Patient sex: M
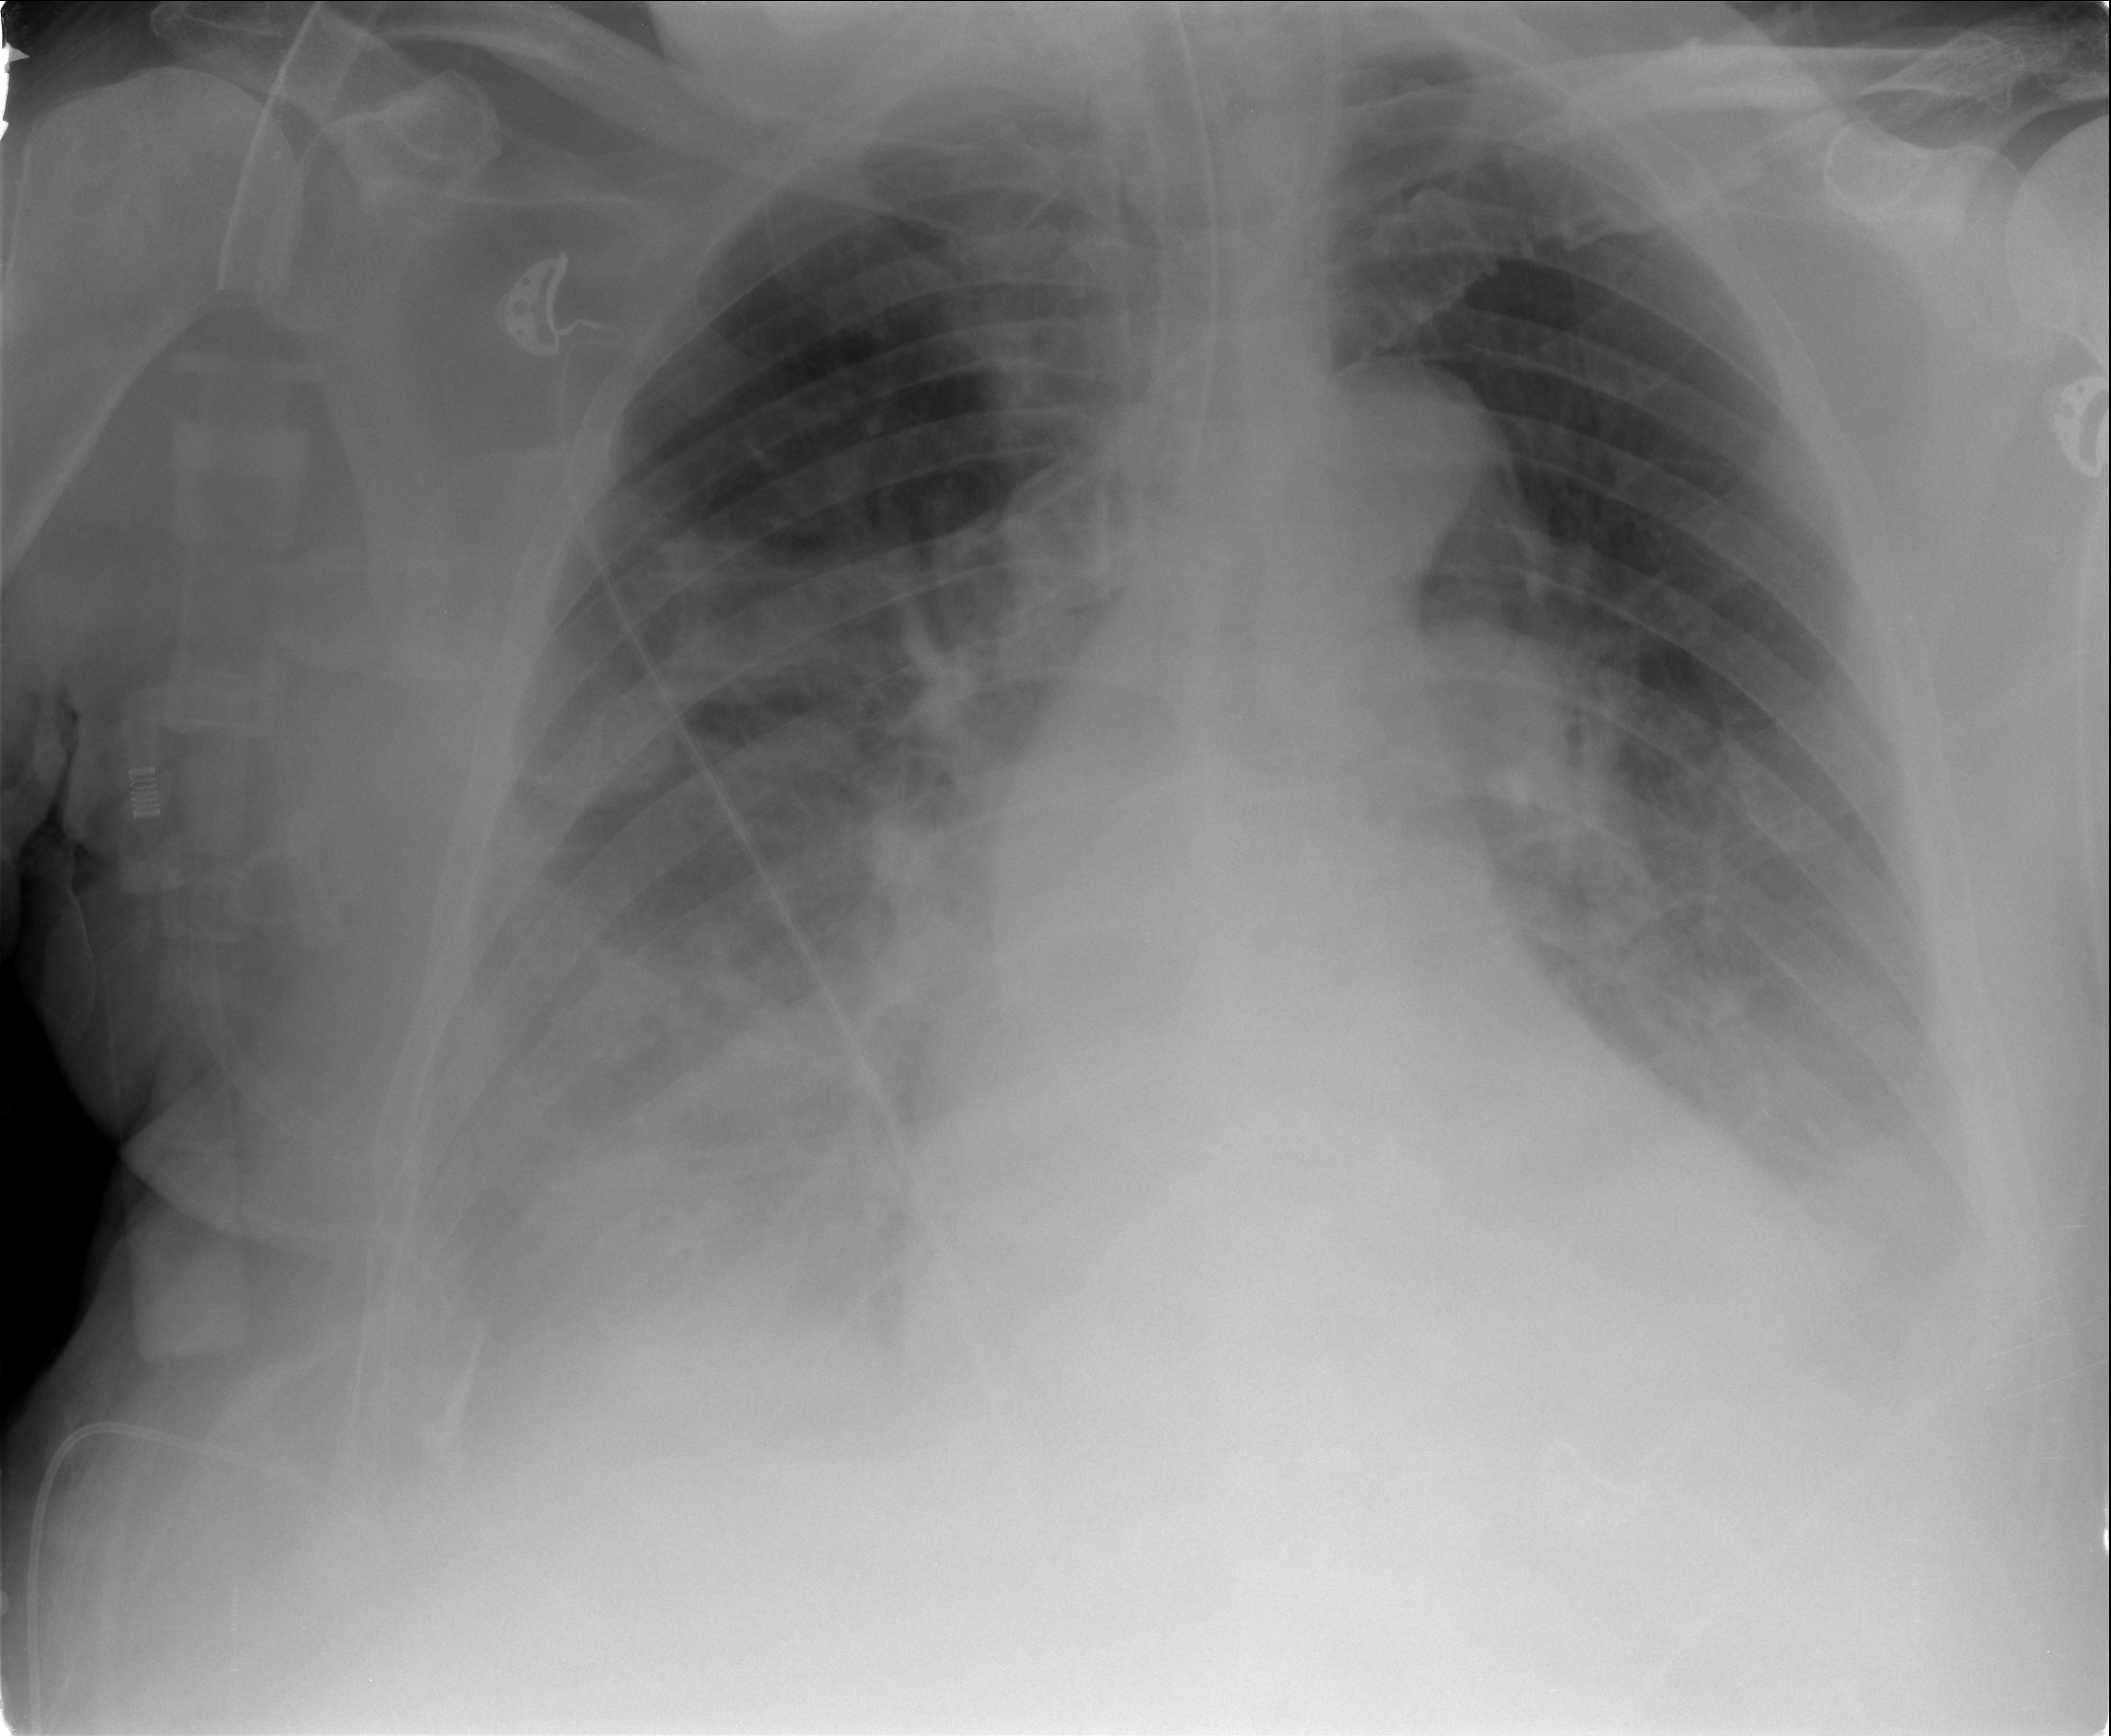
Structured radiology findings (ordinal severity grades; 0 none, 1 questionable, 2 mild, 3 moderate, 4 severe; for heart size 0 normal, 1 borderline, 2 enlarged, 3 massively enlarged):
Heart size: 1
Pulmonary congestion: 2
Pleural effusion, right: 3
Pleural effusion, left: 2
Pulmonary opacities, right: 2
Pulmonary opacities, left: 0
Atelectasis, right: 0
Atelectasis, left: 2